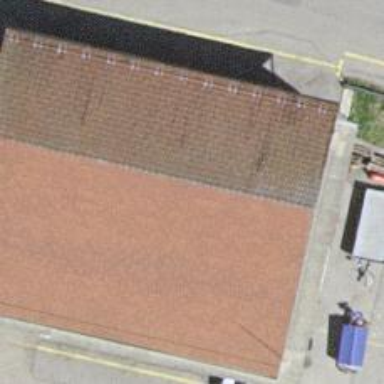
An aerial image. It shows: Fire station.